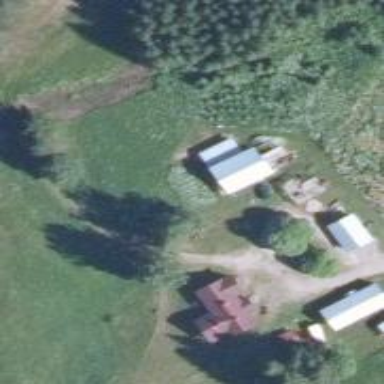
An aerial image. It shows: Farmyard area.